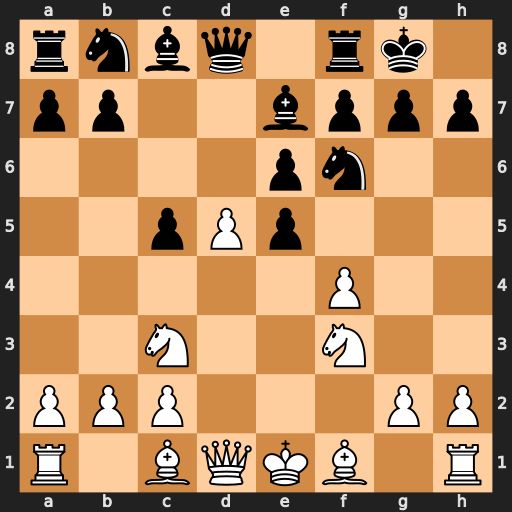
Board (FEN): rnbq1rk1/pp2bppp/4pn2/2pPp3/5P2/2N2N2/PPP3PP/R1BQKB1R
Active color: w
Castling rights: KQ
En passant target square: -
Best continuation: d6 e4 dxe7